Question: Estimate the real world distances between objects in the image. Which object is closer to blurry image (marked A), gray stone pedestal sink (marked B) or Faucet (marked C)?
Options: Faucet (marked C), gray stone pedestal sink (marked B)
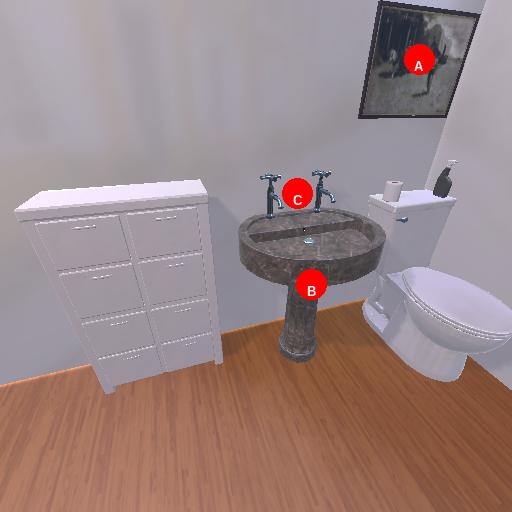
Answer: Faucet (marked C)